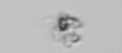
Label: detritus